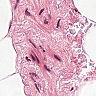
Metastatic tissue present: no